Field crop: maize
Growth stage: 2
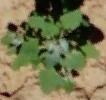
Species: chenopodium